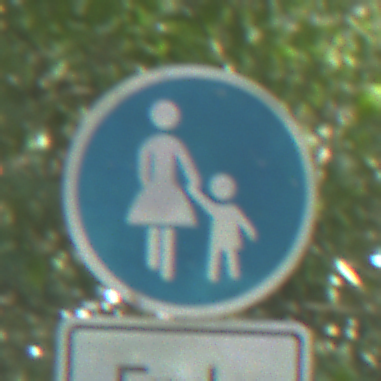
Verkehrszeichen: Gehweg
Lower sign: HinweisDurchVerbaleAngabe2
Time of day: Midday
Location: Outdoor (Nature)
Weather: Clear
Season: NotSpecified
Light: Natural